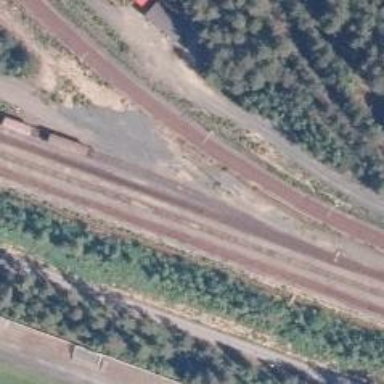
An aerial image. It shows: Wedge is used for the railway derail.